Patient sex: M
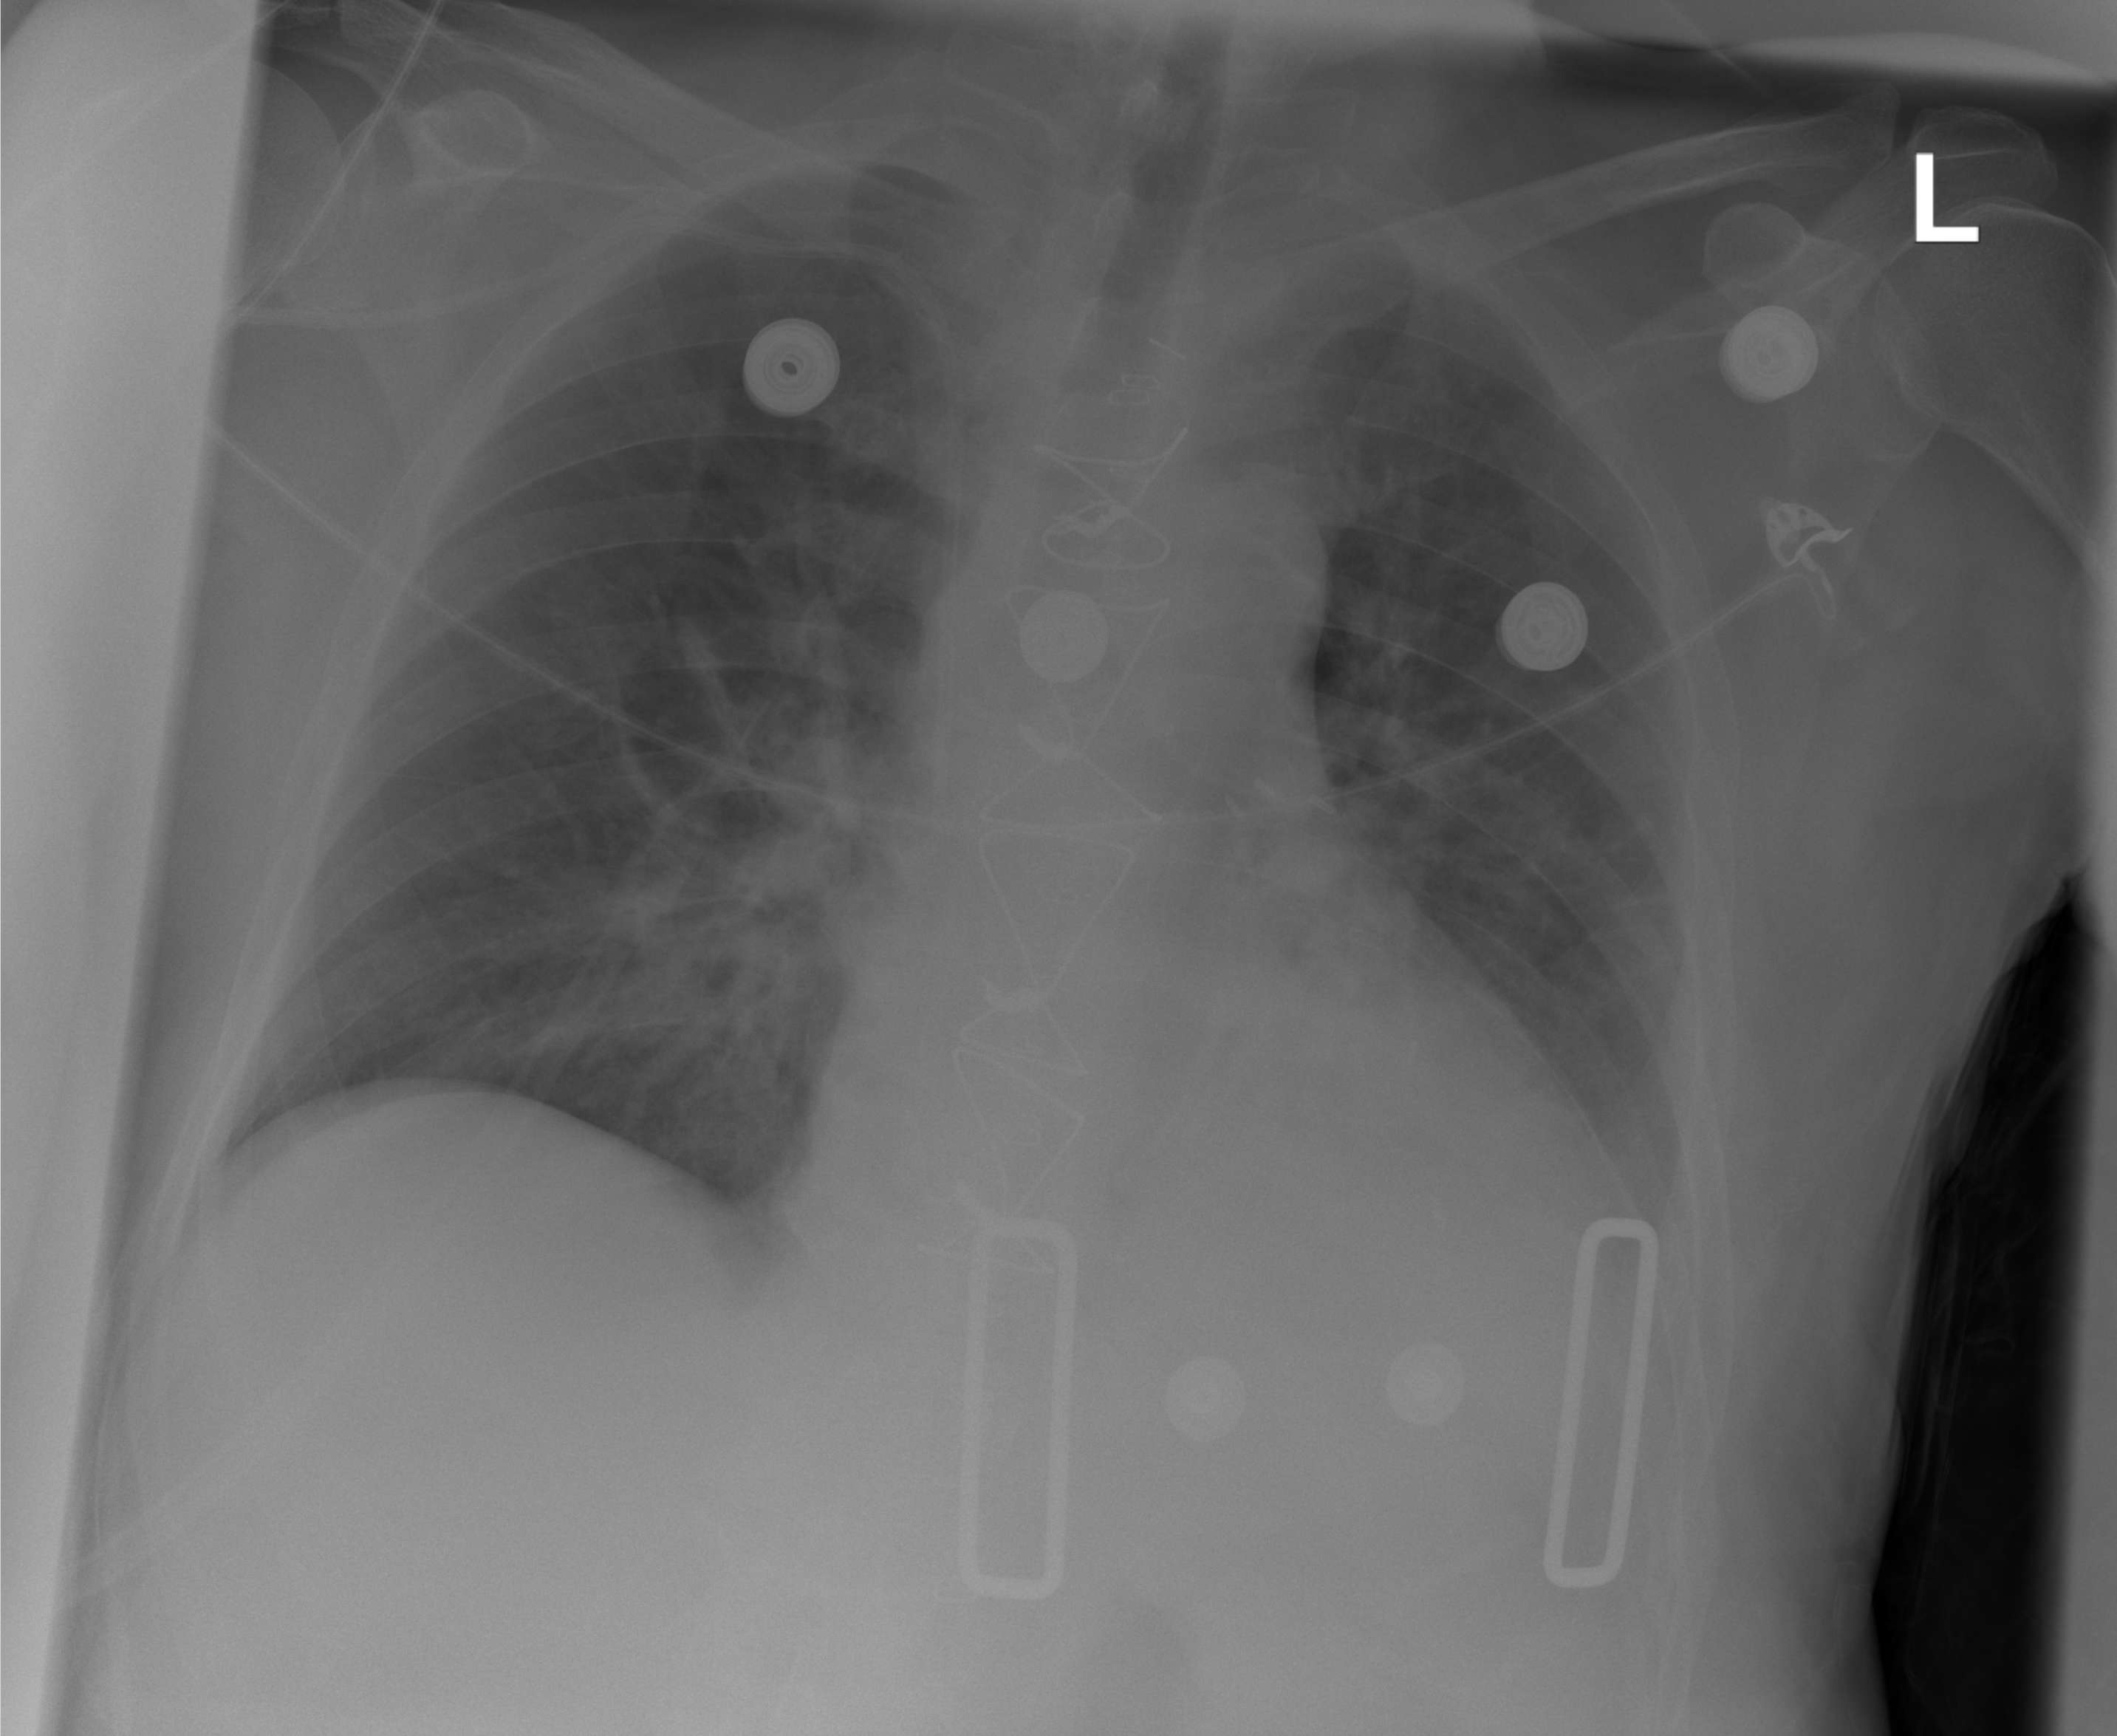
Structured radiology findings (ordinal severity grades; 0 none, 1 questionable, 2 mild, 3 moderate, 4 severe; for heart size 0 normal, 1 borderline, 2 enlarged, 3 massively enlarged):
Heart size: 2
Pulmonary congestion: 0
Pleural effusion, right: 0
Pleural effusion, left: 2
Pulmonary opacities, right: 2
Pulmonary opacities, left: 0
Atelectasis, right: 0
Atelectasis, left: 2